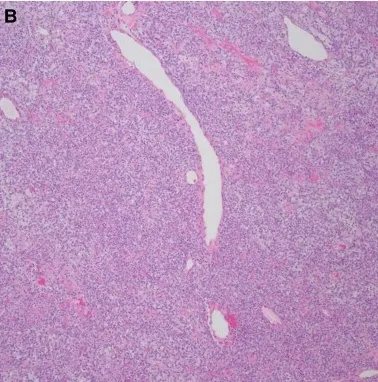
(A and B) Photomicrographs from this case of the metastatic SFT which is composed of uniform fibroblastic spindle cells in a "patternless pattern" with a staghorn vasculature and myxoid background (H&E, 20x and 40x).
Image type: pathology (h&e)